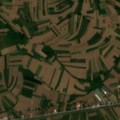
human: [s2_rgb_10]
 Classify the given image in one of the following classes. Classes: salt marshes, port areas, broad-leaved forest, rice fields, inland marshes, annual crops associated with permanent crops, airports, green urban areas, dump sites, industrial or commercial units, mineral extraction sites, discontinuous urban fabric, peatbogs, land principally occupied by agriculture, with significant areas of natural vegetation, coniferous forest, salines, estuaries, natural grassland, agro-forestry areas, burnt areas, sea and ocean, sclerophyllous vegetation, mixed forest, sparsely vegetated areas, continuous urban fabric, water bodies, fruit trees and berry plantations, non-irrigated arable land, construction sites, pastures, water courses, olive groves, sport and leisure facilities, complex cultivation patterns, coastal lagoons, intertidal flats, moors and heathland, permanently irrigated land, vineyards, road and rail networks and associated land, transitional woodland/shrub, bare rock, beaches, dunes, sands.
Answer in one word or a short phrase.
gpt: non-irrigated arable land, complex cultivation patterns